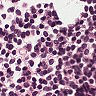
Metastatic tissue present: no